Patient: sex M, age 57
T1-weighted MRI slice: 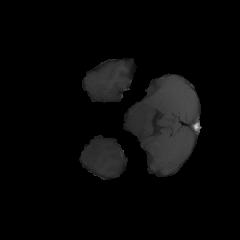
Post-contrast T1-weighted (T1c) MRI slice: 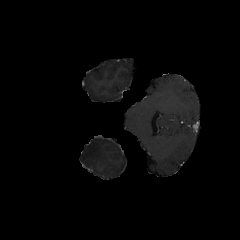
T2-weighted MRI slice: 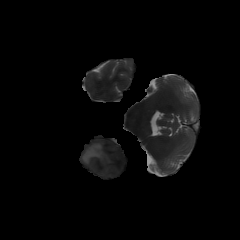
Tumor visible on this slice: yes
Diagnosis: Glioblastoma, IDH-wildtype
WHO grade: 4